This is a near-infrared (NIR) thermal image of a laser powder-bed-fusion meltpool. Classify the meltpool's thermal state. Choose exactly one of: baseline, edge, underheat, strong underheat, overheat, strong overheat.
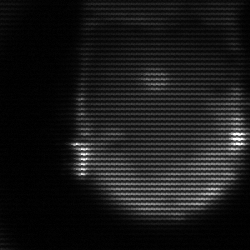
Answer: edge